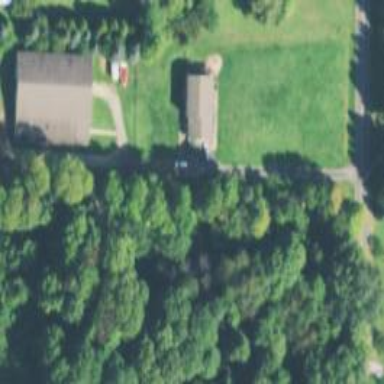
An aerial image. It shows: Driveway.